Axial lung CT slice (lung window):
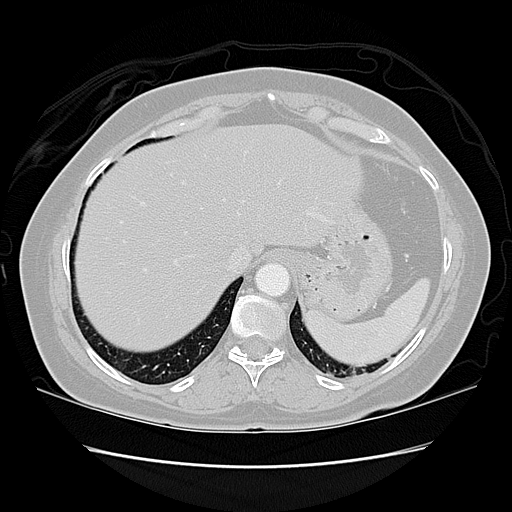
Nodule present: no